Question: Maybe someone can explain to me why 'Replace' gives a different answer than 'ReplaceAll', even though I am using one rule, and, I think, I have one expression.
According to the documentation:
'''
ReplaceAll looks at each part of expr, tries all the rules on it, and then goes on to
the next part of expr. The first rule that applies to a particular part is used; no
further rules are tried on that part, or on any of its subparts
'''
and for Replace
'''
A list of rules can be given. The rules are tried in order. The result of the first
one that applies is returned. If none of the rules apply, the original expr is
returned.
'''
I have this expression:
'''
z/(0.5 -1.4 z+z^2)
'''
and this one rule
'''
z -> Exp[I*w]
'''
The following input
'''
Clear[z]
hz = z/(0.5 - 1.4 z + z^2);
Replace[hz, z -> Exp[I*w]]
ReplaceAll[hz, z -> Exp[I*w]]
'''
yields this result:
'''
z/(0.5 -1.4 z+z^2) (*from Replace*)
E^(I w)/(0.5 -1.4 E^(I w)+E^(2 I w)) (*from ReplaceAll*)
'''
So, 'ReplaceAll' did the job I expected, but not 'Replace'. The only thing I think I am missing here, is what makes Parts of an expression. So maybe hz is not 'one' expression? Ok, fine, but it should then have been able to apply the rule at least to one part of it. But it did not do any replacement anywhere
'''
FullForm[hz]
Times[z,Power[Plus[0.5',Times[-1.4',z],Power[z,2]],-1]]
'''
Isn't hz one expression? If not, how many parts does it have? Is it the number of leaves at the end of the graph generated by 'TreeForm[hz]'? If so, then I see 3 'z' in there, and 'Replace[]' should then have replaced one of them

I always used '/.' without thinking about it, which is the same as 'ReplaceAll', but now I used 'Replace[]' thinking is was the same as '/.', I found this and noticed the different functions.
(so many functions to learn, so little time :)
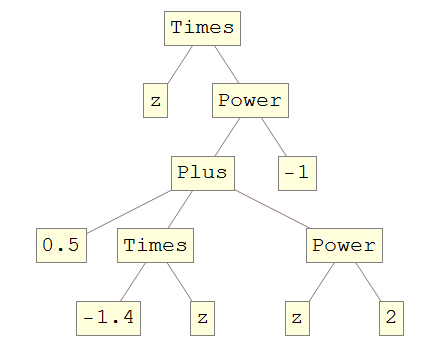
Answer: In fact, 'Replace' and 'ReplaceAll' are the same. You can think of 'Replace' as a more precise version, since with 'Replace' you can specify the levels in expression on which you want the replacements to happen. The difference here is somewhat similar to that between 'Map' and 'MapAll', except the subtlety that 'ReplaceAll' does not work depth-first (see below). Another difference, also rather subtle, is that 'Replace' takes the 'Heads' option, while 'ReplaceAll' does not, which makes 'Replace' yet more precise than 'ReplaceAll'.
By default, 'Replace' works at level 0, which is, entire expression. Your 'z' is deeper however:
'''
In[220]:= Clear[z]
hz = z/(0.5 - 1.4 z + z^2);
Position[hz, z]
Out[222]= {{1}, {2, 1, 2, 2}, {2, 1, 3, 1}}
'''
If you use the level specification for 'Replace', you can achieve an effect similar to, but not always the same as that of 'ReplaceAll':
'''
In[223]:= Replace[hz,z->Exp[I*w],{0,Infinity}]
Out[223]= E^(I w)/(0.5\[VeryThinSpace]-1.4 E^(I w)+E^(2 I w))
'''
The difference between 'Replace' with lev.spec '{0,Infinity}' and 'ReplaceAll' is that the former acts depth-first, sub-expressions before expressions, while the latter works from larger expressions to their parts. It is discussed in more detail e.g. <URL> post.
Coming back to default behavior of 'Replace', which operates on entire expression: it is very useful when you want to transform only the entire expression, but none of its parts (which may accidentally match the pattern in your rule). One example of such application of 'Replace' is <URL>.